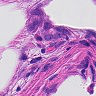
Metastatic tissue present: yes